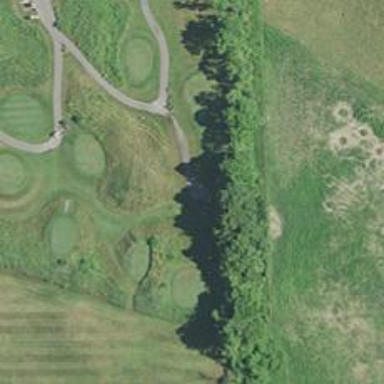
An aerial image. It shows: Pathway for golfing.